Question: I am building a WPF application using C# in visual studio 2010 in .NET4. I have placed 2 datePickers on the window to select two different dates (or same dates). When I try to fetch the selected dates, I get the same date from both the datePickers, whatever the case may be, both of them return the current date.

Please help me.Am I missing something?
'''
datePicker1.DisplayDate.ToString("MM/dd/yyyy");
'''
Edit: The DisplayDate property is also fixed to today's date. Why? How can I remove it?
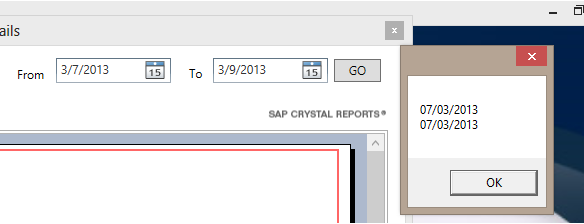
Answer: You could post your code, but all you need shoud be something like:
'''
DateTime date = datePickerDate.SelectedDate.Value.Date;
'''
depending on the type of validation you also want to provide regarding nulls, for instance (you can just use .SelectedDate or SelectedDate.Value dependind on the types you want)